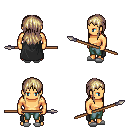
a pixel art fantasy rpg character, male body template, human, tanned skin, black cape, teal pants, white blonde unkempt hairstyle, white slippers, spear, four views (front, back, left, right), 2x2 character sprite sheet, small pixel art, hard edges, no anti-aliasing